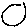
Label: circle